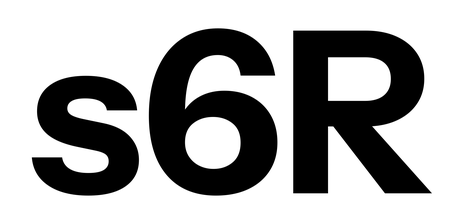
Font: InstrumentSans_Bold